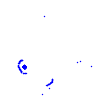
Particle: kaon